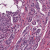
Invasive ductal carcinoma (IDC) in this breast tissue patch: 1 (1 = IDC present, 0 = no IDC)